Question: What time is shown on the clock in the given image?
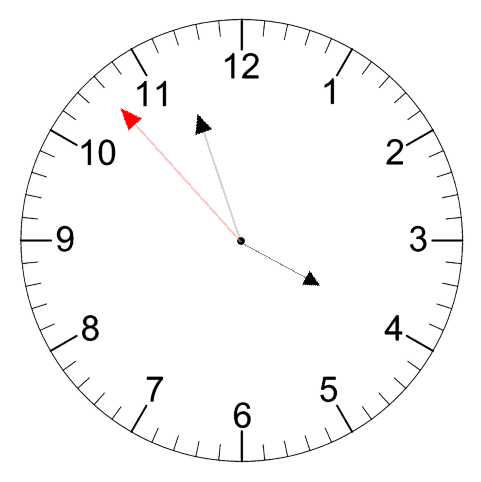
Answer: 03:56:53